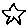
Label: star